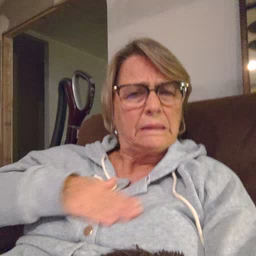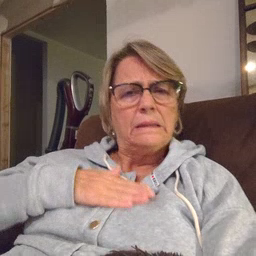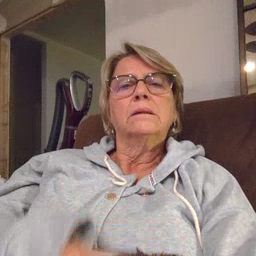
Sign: please